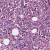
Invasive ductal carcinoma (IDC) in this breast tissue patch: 1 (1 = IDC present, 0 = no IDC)